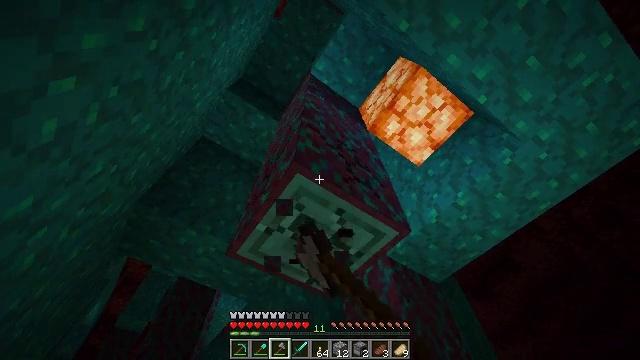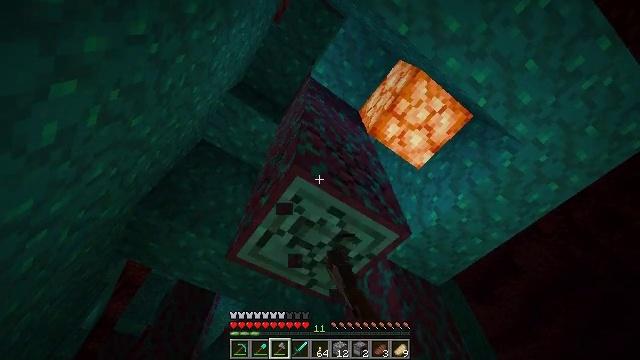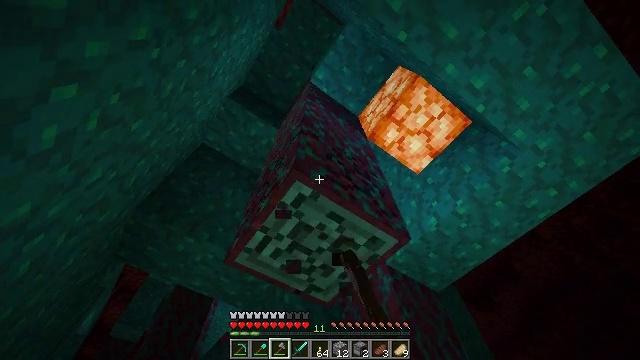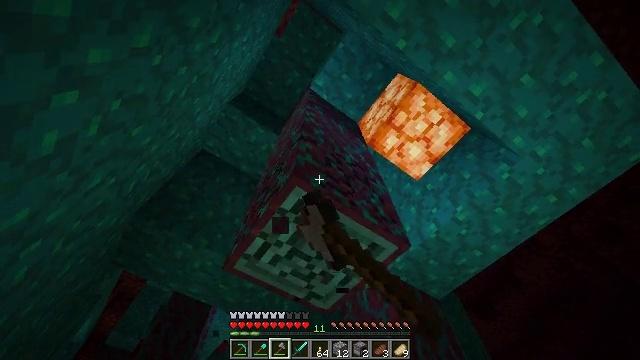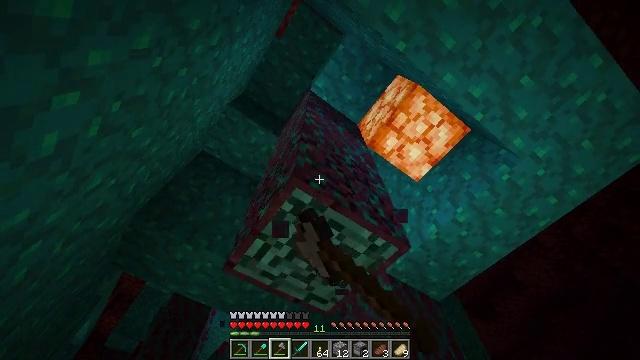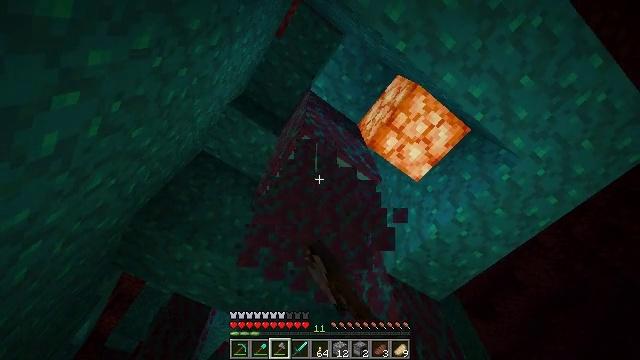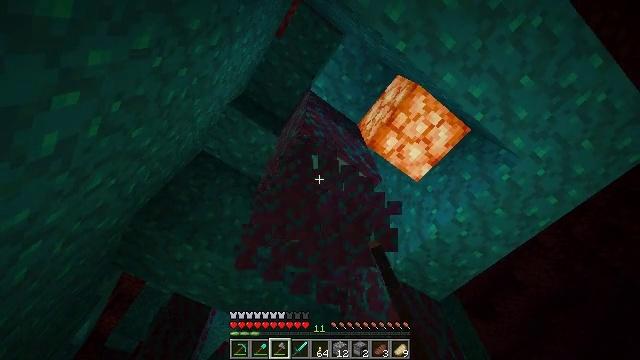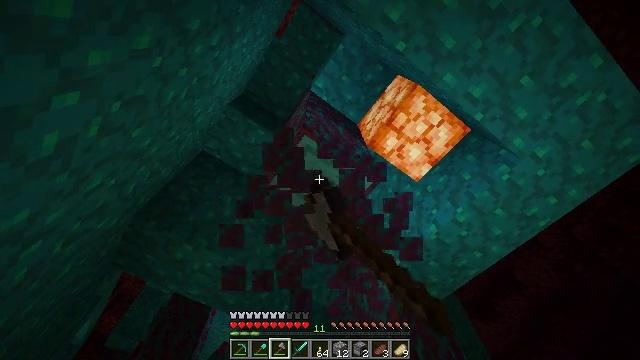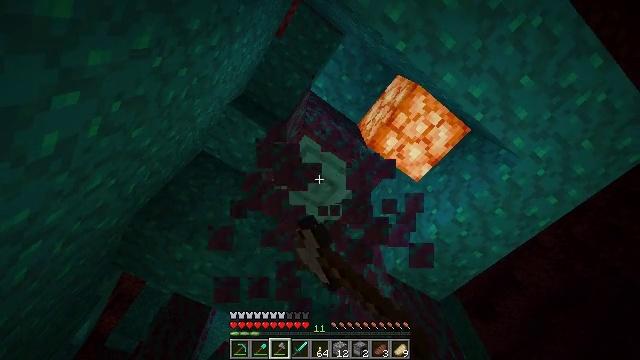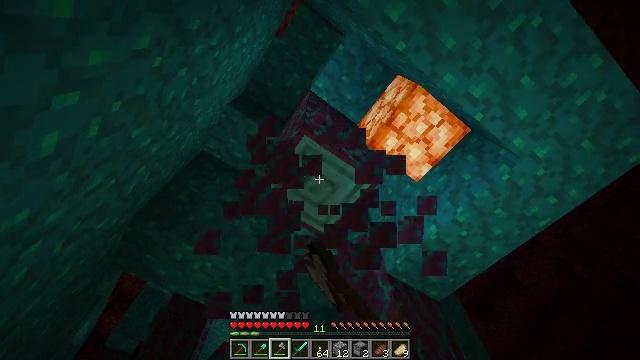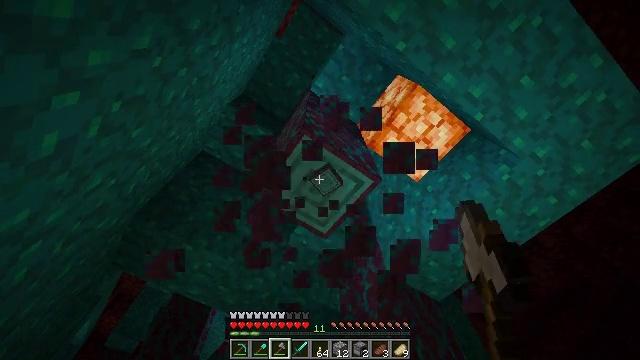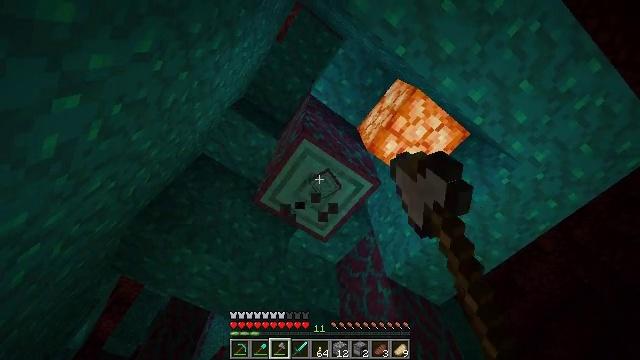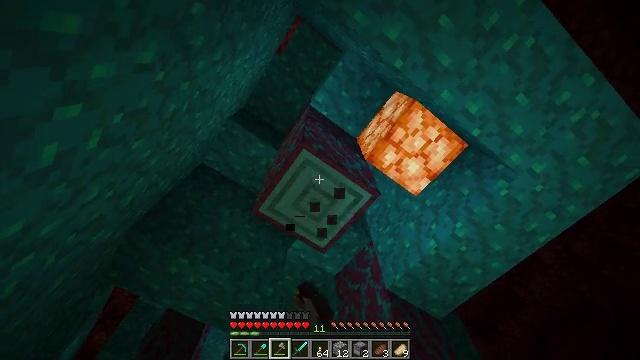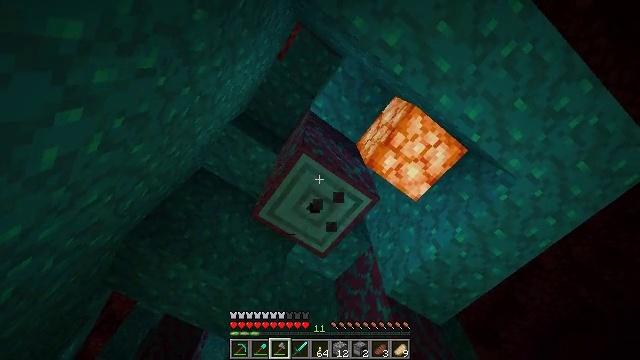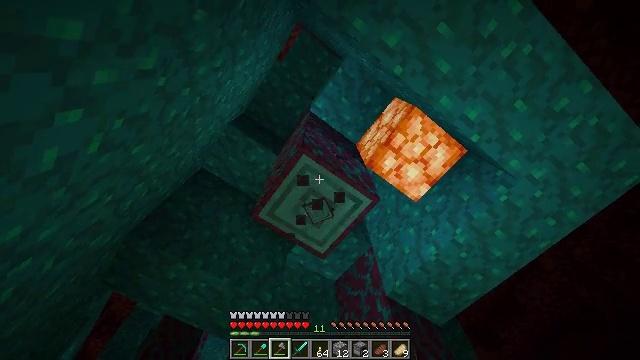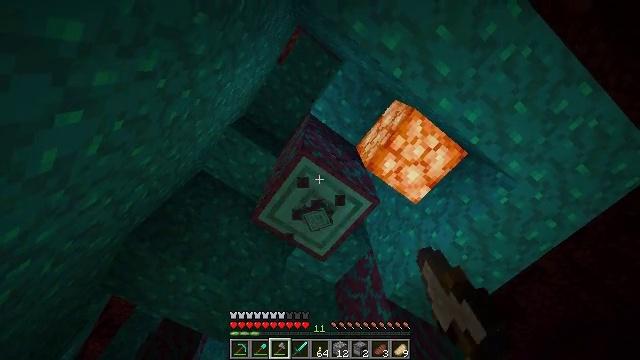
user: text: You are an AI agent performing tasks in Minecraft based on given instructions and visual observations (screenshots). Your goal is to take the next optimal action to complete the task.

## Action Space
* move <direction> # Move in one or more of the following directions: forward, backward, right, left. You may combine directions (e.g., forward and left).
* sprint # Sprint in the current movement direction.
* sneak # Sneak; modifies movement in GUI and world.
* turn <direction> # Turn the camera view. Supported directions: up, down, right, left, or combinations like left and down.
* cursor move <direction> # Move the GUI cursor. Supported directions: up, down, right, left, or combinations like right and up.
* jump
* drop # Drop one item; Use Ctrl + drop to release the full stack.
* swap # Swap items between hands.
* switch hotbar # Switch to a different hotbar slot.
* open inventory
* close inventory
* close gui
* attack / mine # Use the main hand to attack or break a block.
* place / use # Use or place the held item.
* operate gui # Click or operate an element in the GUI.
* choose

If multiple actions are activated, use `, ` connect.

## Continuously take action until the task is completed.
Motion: motion action
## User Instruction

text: Collect warped stem for crafting.
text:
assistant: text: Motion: attack / mine
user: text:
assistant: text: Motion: turn up, attack / mine
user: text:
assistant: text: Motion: turn up, attack / mine
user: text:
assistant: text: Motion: attack / mine
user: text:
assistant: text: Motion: attack / mine
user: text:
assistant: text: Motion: attack / mine
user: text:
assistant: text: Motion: attack / mine
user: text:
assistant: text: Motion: attack / mine
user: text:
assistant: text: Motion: attack / mine
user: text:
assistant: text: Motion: attack / mine
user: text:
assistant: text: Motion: attack / mine
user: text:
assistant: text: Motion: turn up, attack / mine
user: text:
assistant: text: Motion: turn up, attack / mine
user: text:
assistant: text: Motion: attack / mine
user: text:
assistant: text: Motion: move forward, attack / mine
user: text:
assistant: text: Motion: attack / mine
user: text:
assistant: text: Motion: turn up, attack / mine
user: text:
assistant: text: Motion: attack / mine
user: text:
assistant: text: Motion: attack / mine
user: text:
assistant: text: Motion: attack / mine
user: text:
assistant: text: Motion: attack / mine
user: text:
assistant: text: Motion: attack / mine
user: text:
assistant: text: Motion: attack / mine
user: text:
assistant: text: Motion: attack / mine
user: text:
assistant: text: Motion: attack / mine
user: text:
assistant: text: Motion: attack / mine
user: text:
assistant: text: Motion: attack / mine
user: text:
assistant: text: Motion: attack / mine
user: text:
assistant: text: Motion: attack / mine
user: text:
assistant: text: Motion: attack / mine